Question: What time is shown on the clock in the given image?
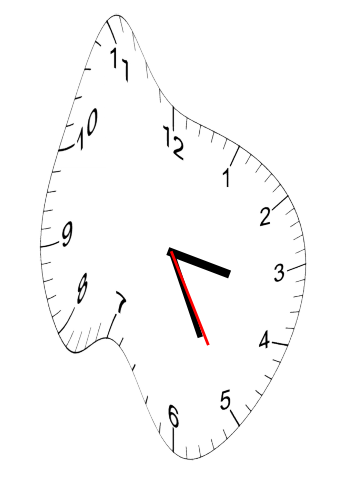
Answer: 03:25:25